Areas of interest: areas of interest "Industrial"
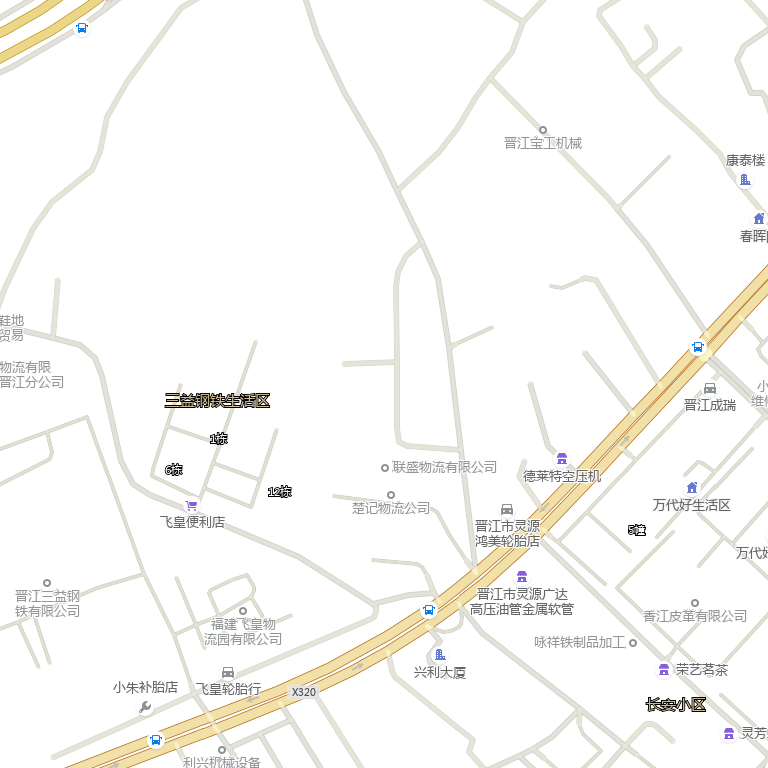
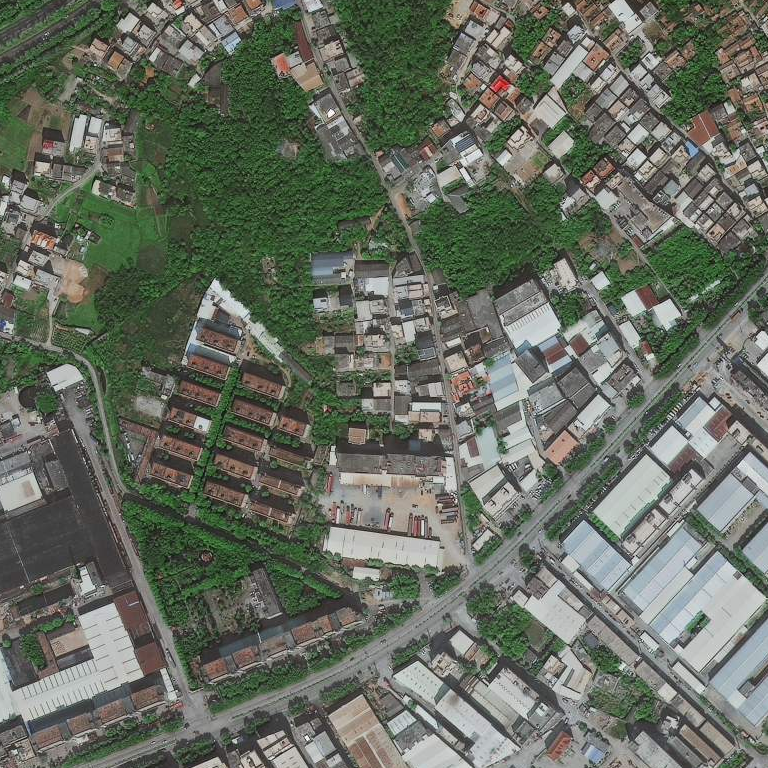